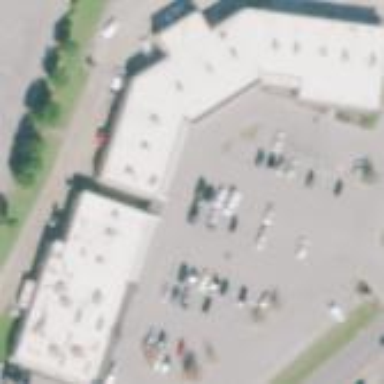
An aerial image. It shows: Marketplace.